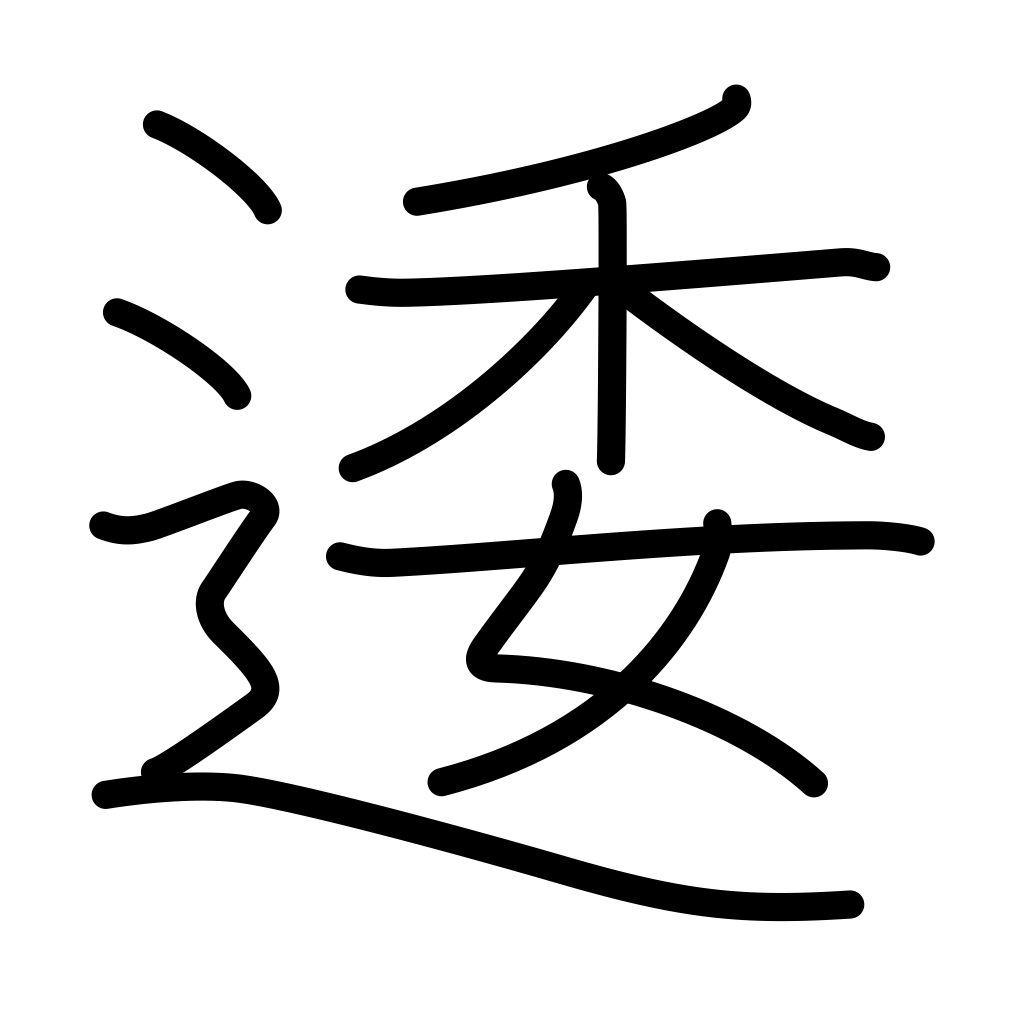
Meaning: long, winding, oblique